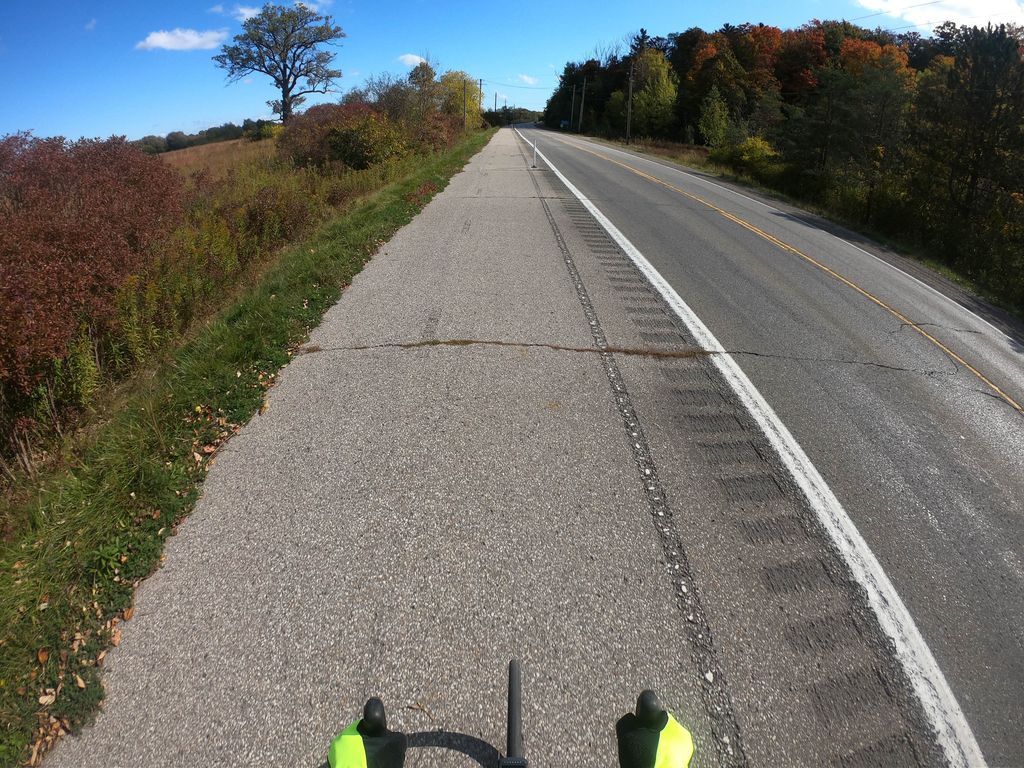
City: kitchener-waterloo